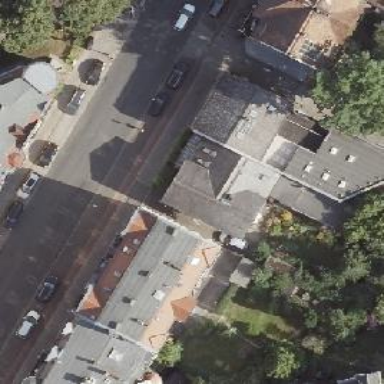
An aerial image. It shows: Building with black roof and brown exterior. The building is used for both residential and commercial purposes.